Aerial crown-view tile of a tropical tree (Barro Colorado Island, Panama), acquired 20241216:
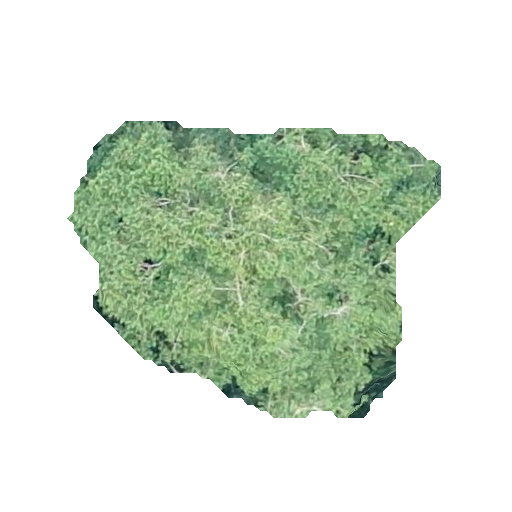
Species: Quararibea asterolepis
GBIF accepted scientific name: Quararibea asterolepis
Crown area: 117.252 m²